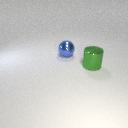
large blue metal sphere behind large green metal cylinder